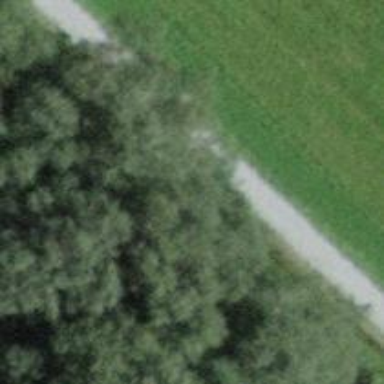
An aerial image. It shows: Bridleway with ground surface.